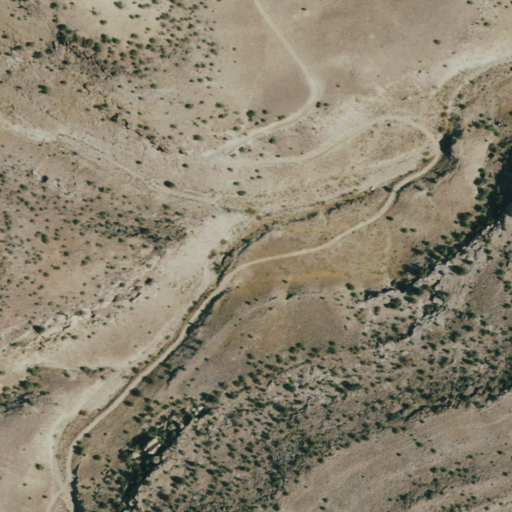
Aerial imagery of valley in Colorado named Kelso Gulch containing shrub, evergreen forest, deciduous forest, and low intensity development